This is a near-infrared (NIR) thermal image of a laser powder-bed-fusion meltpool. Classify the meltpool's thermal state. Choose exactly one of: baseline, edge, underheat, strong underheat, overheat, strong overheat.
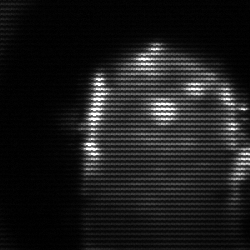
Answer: baseline